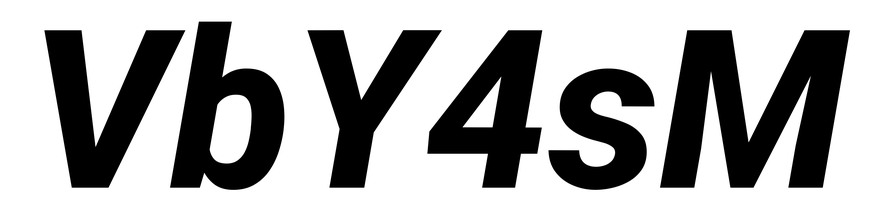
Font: Roboto-Italic_ExtraBold_Italic